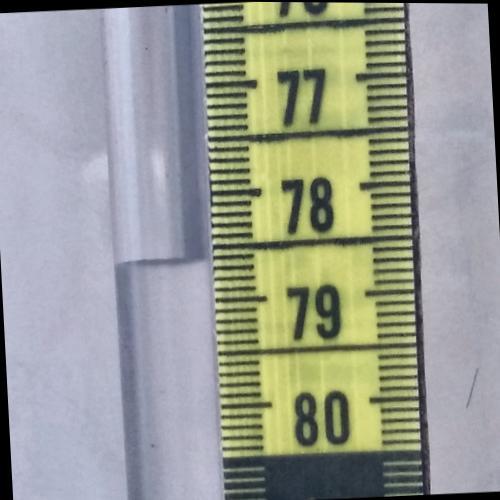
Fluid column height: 78.6 cm